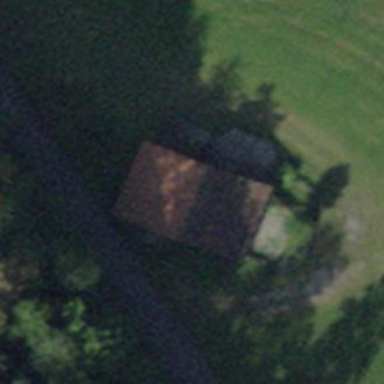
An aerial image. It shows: Barn.